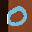
Label: 0